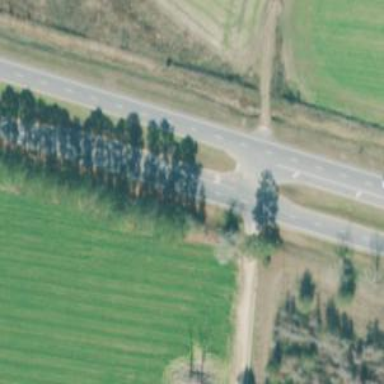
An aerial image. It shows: Trunk expressway with asphalt surface. It is dual carriageway.